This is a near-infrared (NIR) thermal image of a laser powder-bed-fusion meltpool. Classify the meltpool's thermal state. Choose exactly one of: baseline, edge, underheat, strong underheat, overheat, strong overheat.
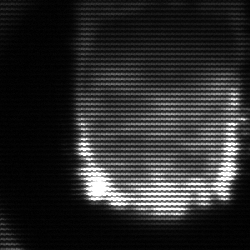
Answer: baseline